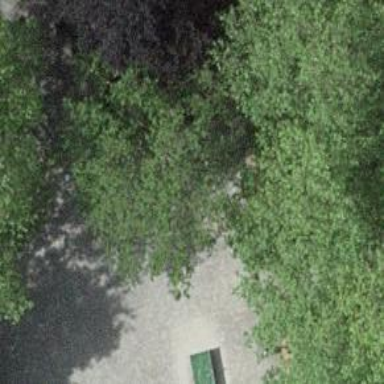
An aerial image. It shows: Public bookcase.